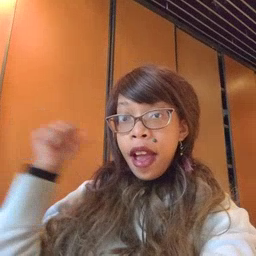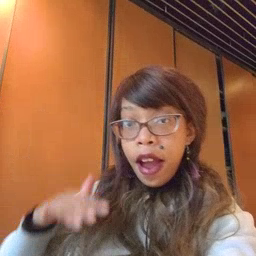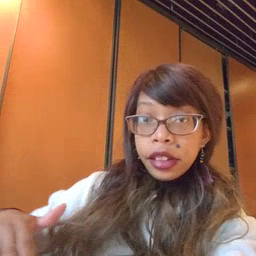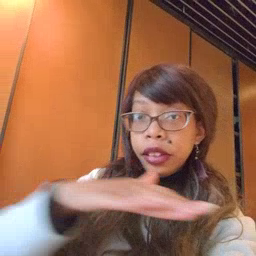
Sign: backyard